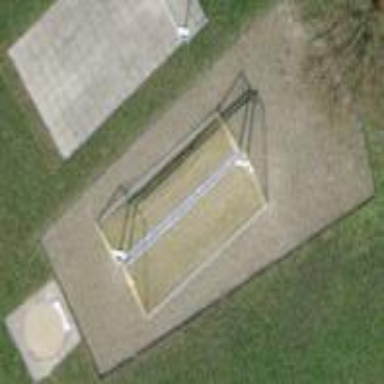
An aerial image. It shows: Sandy athletics pitch designated for leisure land activities.